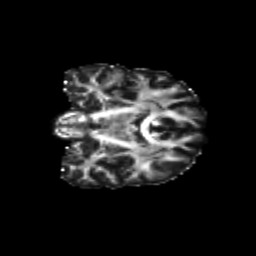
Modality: FA
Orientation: coronal
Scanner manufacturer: siemens
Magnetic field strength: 3 T
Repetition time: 9.2 s
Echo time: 0.084 s